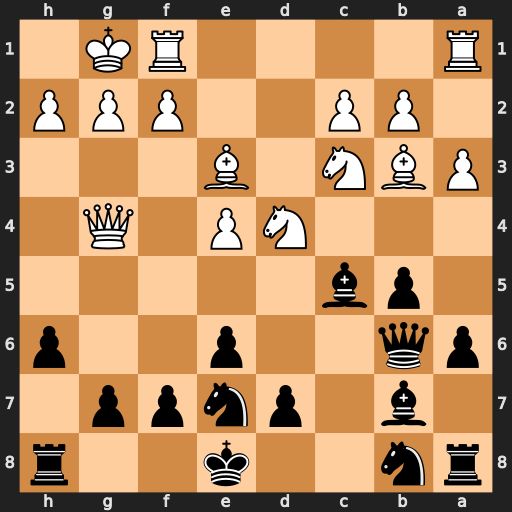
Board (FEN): rn2k2r/1b1pnpp1/pq2p2p/1pb5/3NP1Q1/PBN1B3/1PP2PPP/R4RK1
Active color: b
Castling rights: kq
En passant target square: -
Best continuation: Bxd4 Bxd4 Qxd4